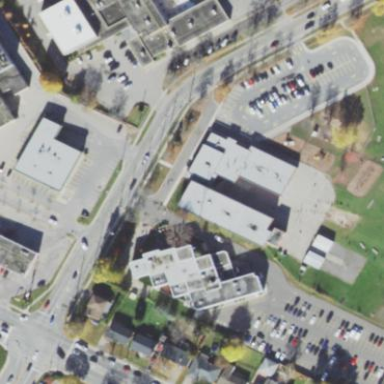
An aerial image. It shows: School building.